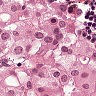
Metastatic tissue present: yes